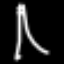
Label: The Eiffel Tower